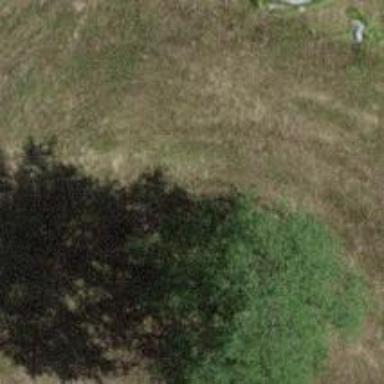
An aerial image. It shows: Beautiful tree in nature.